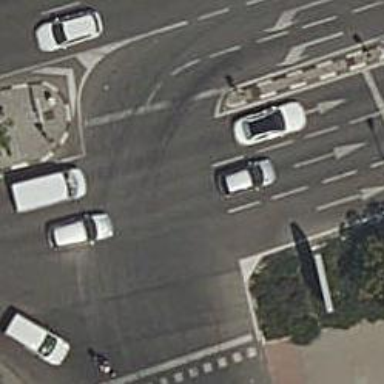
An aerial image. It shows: Road with traffic signals.